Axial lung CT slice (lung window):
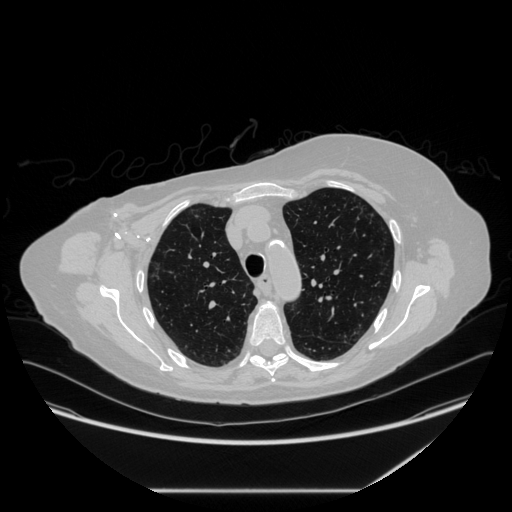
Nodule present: no